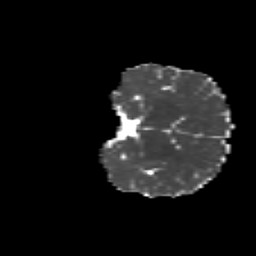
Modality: MD
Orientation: coronal
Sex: female
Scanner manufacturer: siemens
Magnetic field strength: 3 T
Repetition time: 5 s
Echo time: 0.071 s